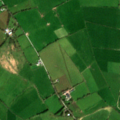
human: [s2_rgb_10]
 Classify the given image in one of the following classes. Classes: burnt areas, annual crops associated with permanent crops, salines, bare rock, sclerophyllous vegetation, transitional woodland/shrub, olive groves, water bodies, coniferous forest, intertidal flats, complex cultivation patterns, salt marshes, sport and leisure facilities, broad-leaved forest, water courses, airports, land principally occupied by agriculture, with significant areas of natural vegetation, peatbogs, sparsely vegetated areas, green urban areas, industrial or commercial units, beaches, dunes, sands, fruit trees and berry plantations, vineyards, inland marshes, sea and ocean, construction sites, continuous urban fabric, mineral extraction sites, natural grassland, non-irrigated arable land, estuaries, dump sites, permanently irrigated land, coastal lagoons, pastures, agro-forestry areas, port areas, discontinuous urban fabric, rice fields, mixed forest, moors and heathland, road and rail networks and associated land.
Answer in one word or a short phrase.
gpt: non-irrigated arable land, pastures